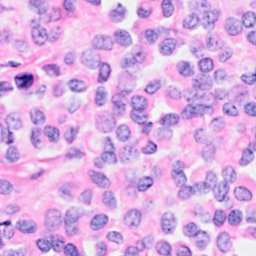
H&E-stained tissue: Breast